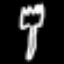
Label: fork